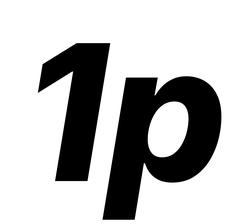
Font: Inter-Italic_ExtraBold_Italic